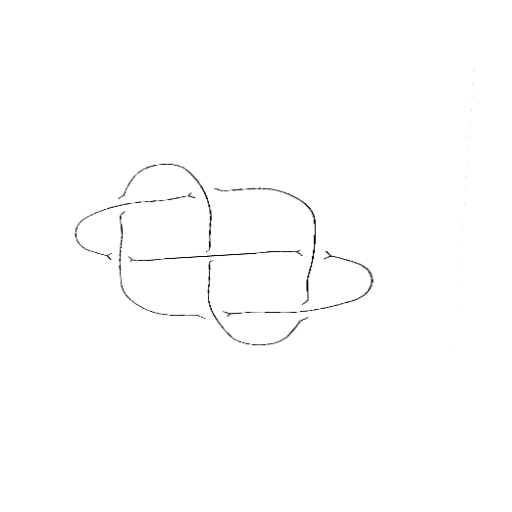
Crossing number: 7